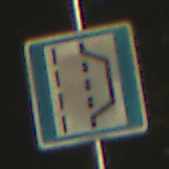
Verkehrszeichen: NothalteUndPannenbucht
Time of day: SunriseSunset
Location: Outdoor (Nature)
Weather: PartlyCloudy
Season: NotSpecified
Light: Natural